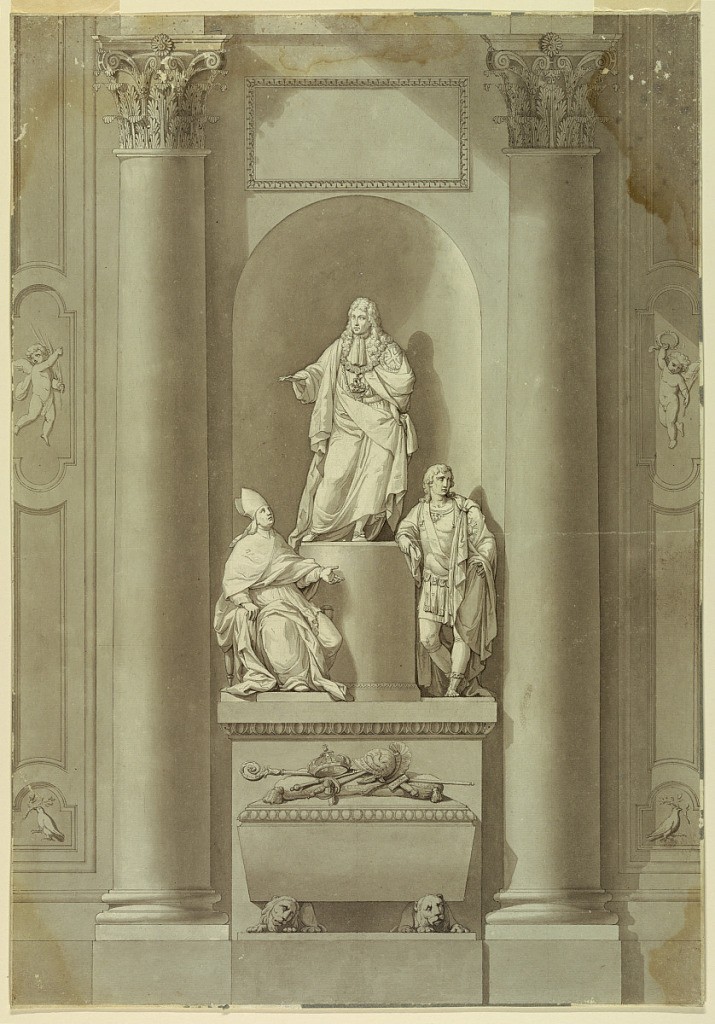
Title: Sepulchral Monument of the last three Stuarts
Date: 1788–1793
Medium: Pencil, pen, wash, Chinese ink
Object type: Drawing
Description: James is shown standing upon a round pedestal against which Charles is leaning and behind which Henry is seated, rising from an oblong pedestal. Two crouching lions support a sarcophagus in front of the latter. Upon its cover lie insignia of the three princes, on a cushion. The monument is intended to stand in a niche between two embedded columns. A tablet is shown on top of the niche. Wall panes positioned laterally.